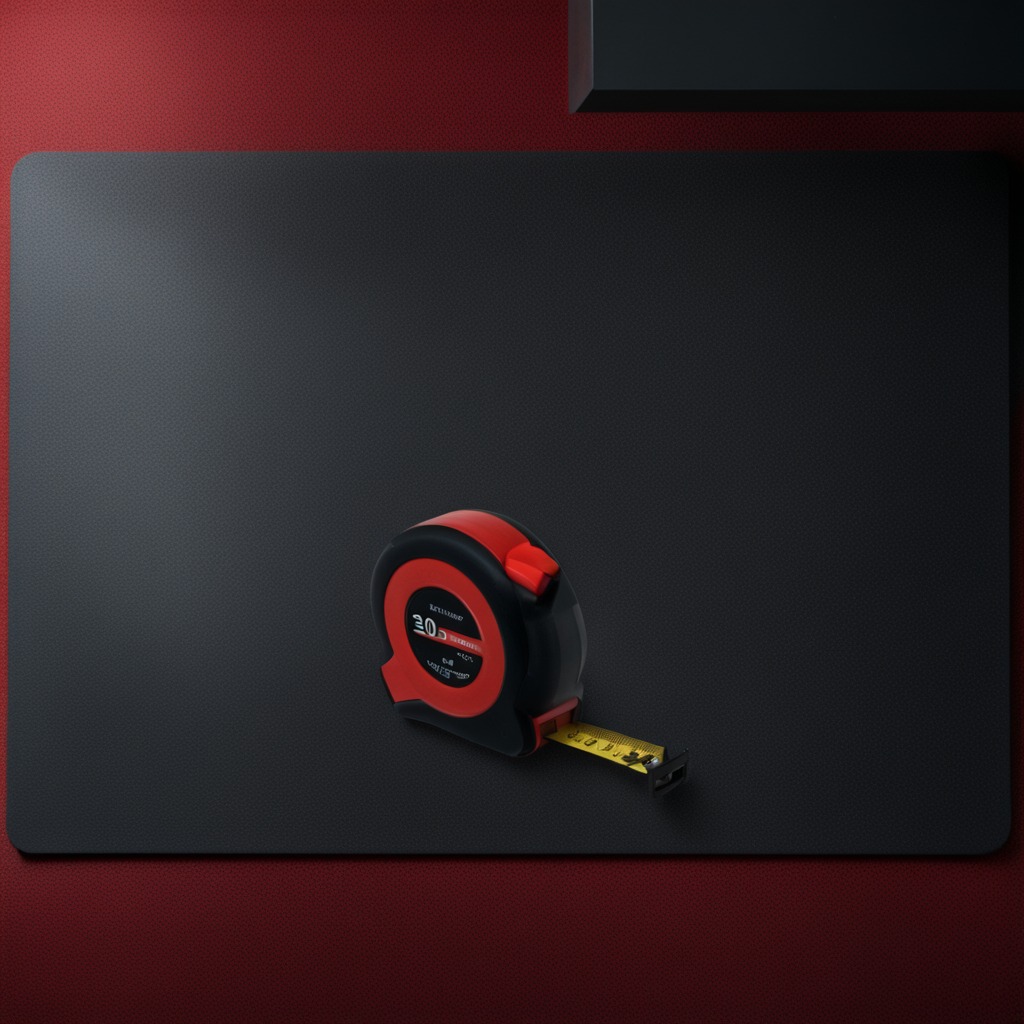
A measuring tape lying on a clean granite tabletop covered with a red rubber mat inside a workshop at night dim ambient light soft shadows worn but beneath the mat